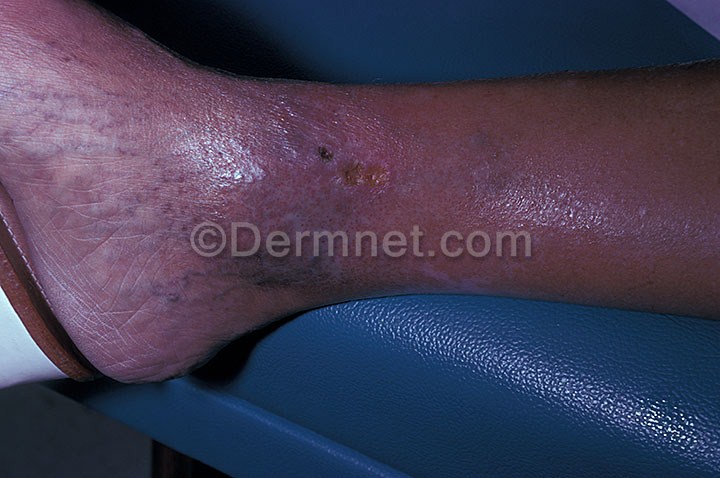
Disease: Vasculitis Photos